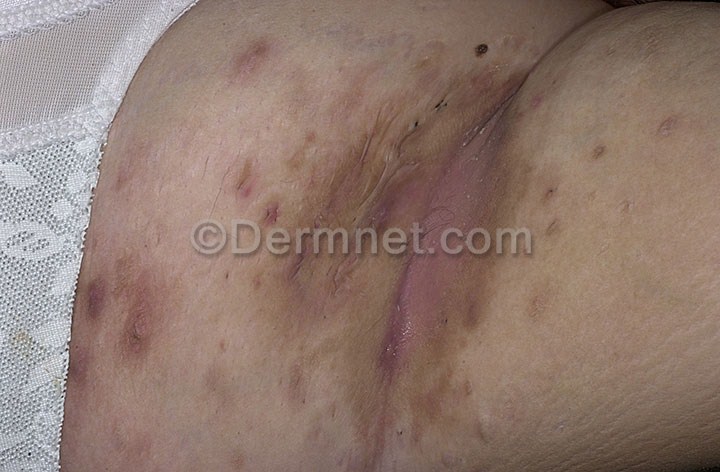
Disease: Acne and Rosacea Photos